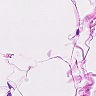
Metastatic tissue present: no